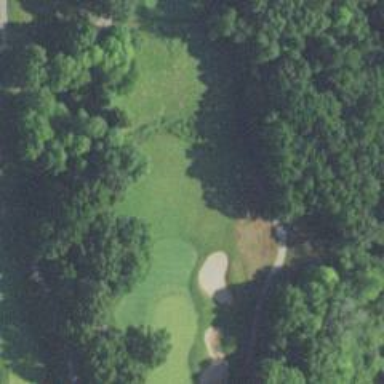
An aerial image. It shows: View of golf hole.